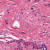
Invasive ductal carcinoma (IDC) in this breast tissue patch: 0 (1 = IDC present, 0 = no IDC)